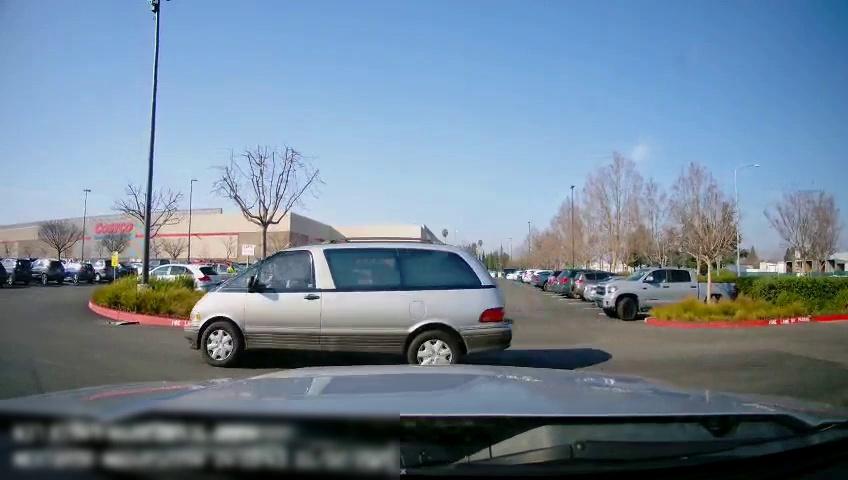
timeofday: Day
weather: Sunny
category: Drivable Space
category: Vehicles | Van
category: Vehicles | Truck
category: Vehicles | Car
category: Vehicles | SUV
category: Vehicles | SUV
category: Vehicles | SUV
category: Vehicles | Truck
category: Vehicles | SUV
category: Vehicles | SUV
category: Vehicles | SUV
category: Vehicles | SUV
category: Vehicles | Car
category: Vehicles | SUV
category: Vehicles | SUV
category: Vehicles | Car
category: Pedestrians
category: Traffic | Signs
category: Traffic | Signs